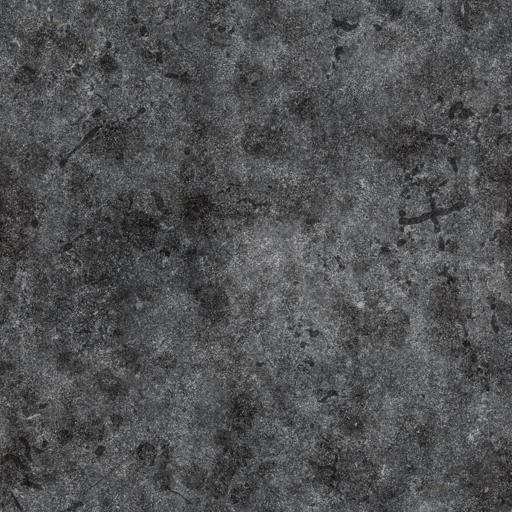
Tags: dust surface imperfections